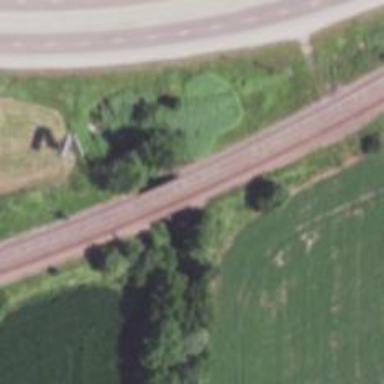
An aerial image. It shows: Railway bridge.